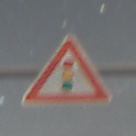
Verkehrszeichen: Lichtzeichenanlage
Umgebung: Outdoor, Nature
Tageszeit: Night
Wetter: Clear
Licht: Natural
Jahreszeit: NotSpecified
Kontrast: LowContrast